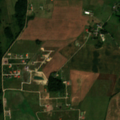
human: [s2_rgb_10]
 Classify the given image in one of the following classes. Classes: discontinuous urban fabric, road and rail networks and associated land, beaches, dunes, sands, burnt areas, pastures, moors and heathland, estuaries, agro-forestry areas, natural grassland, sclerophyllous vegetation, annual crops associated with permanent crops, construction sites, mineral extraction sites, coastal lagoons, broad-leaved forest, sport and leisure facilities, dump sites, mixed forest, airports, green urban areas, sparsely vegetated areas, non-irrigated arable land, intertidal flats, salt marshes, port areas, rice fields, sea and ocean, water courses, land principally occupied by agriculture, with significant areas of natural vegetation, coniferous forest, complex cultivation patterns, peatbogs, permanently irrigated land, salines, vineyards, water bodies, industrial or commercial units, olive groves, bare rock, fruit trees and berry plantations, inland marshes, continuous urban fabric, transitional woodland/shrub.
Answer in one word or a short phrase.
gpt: construction sites, non-irrigated arable land, complex cultivation patterns, land principally occupied by agriculture, with significant areas of natural vegetation, broad-leaved forest, transitional woodland/shrub